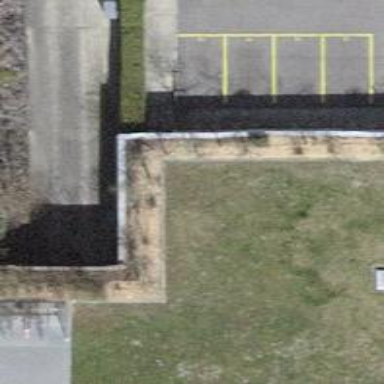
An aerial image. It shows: Wall barrier.